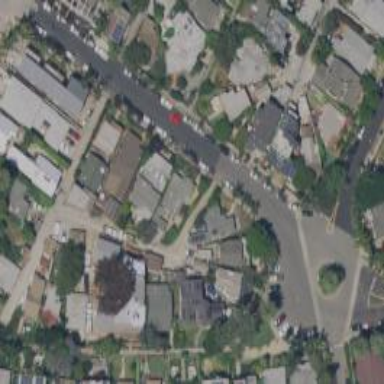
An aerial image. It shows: Residential alleyway.